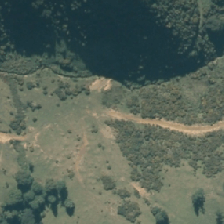
Land cover: grose_broom